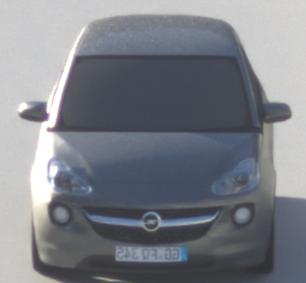
Make: Opel
Model: ADAM 1.2
Detailed model: ADAM
Model produced from: 2013/01
Model produced until: 2014/11
Doors: 3
Color: gray
Road condition: dry road
Daytime: sunrise or sunset
Contrast: medium contrast